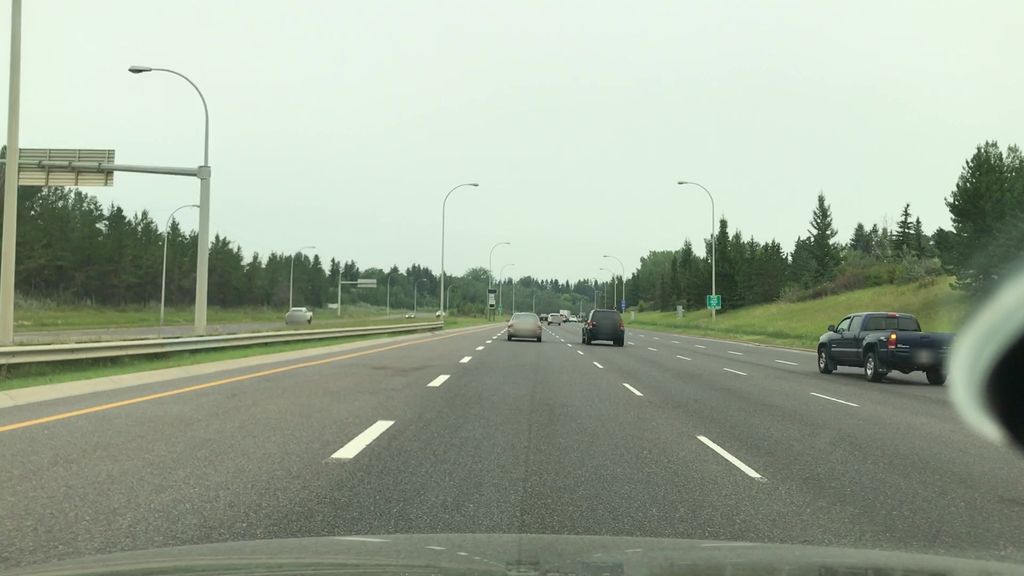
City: edmonton